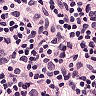
Metastatic tissue present: yes